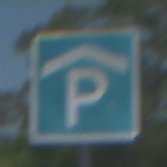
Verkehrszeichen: Parkhaus
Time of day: Midday
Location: Outdoor (Nature)
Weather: Clear
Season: NotSpecified
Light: Natural